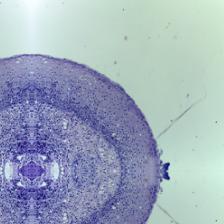
Diagnosis: Normal